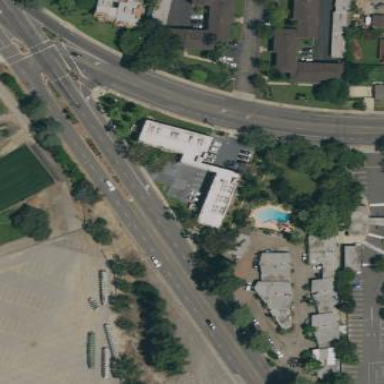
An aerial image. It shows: Commercial building.